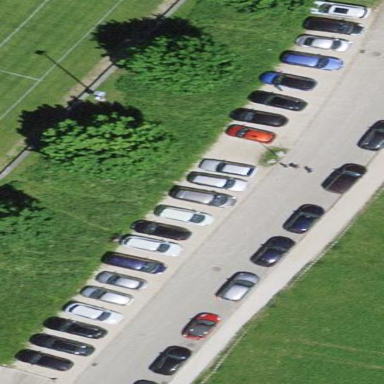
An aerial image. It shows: Street side parking area.